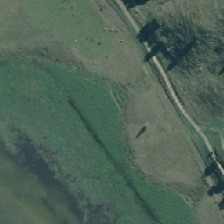
Land cover: herbaceous_freshwater_vege